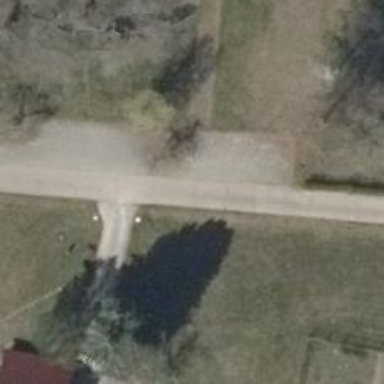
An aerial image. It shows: Diagonal driveway with asphalt surface designed for service vehicles.